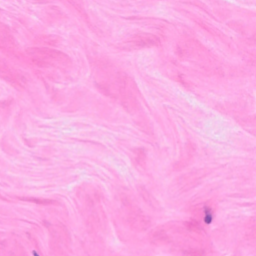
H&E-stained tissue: Breast